Question: I have an OData feed that I want to consume using Excel/PowerPivot. The feed is protected using OAuth 2 (Windows Azure Active Directory is the auth server). The advanced tab on the PowerPivot table import wizard has some UI that allows you to specify OAuth and lets you put in an authorization token (I'm assuming this is an access token, but I could be wrong):

However, when I do test connection I get an error that tells me I have to put in a username and password if I'm not using Windows Authentication. This defeats the objective of OAuth 2, but as an experiment, I did put a username and password in. This time, when I test the connection I got an Unauthorized (401) error from the server.
Using fiddler to look at the request that was issued by the test connection I can see that no Authorization header was included in the request, so obviously it was never going to work. I would have hoped/expected that the authorization token would be included as a Bearer token in the Authorization header. This is what my service requires.
I also tried putting in a refresh token and arefresh token URL but the result was the same. There is an option to use a Client Secret but I haven't tried this because that would not be secure (I think OAuth 2 only supports that for confidential clients, which Excel is not).
So, my question is: Has anyone been able to use this OAuth option to import data in to Excel or PowerPivot? If so, how do you do it?
I realised my service was not responding with the correct WWW-Authenticate header values as specified here:
<URL>
So I changed the service code. Now I see the the correct WWW-Authenticate response header (scheme=Bearer, realm=my realm), but it makes no difference. I don't see any change in the requests issued by Excel.
I also tried using the OAuth 1 version of the WW-Authenticate header (scheme=OAuth) but still nothing.
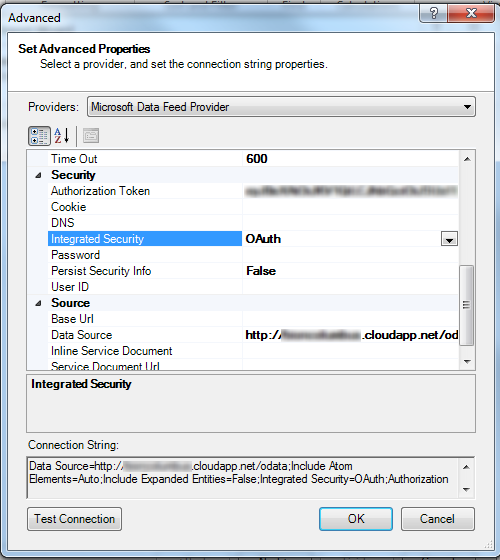
Answer: I registered this with Microsoft:
<URL>
It turns out that this is a bug in PowerPivot. The decision from Microsoft is that they will fix the problem in PowerQuery rather than PowerPivot. At the moment, PowerQuery has the same limitation as PowerPivot.